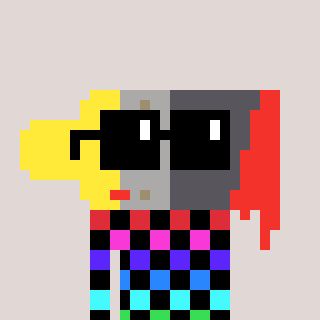
a pixel art character with square black sunglasses, a paintbrush-shaped head and a purple-colored body on a warm background